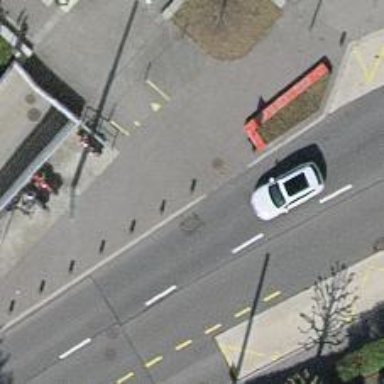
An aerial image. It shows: Bollard barrier.